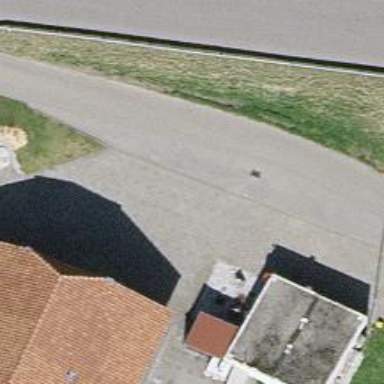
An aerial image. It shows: Asphalt service road.